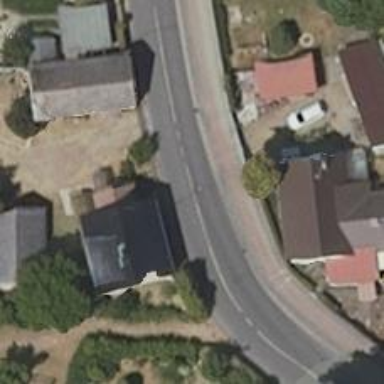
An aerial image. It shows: Tertiary road with asphalt surface. There is cycle track on the right side.